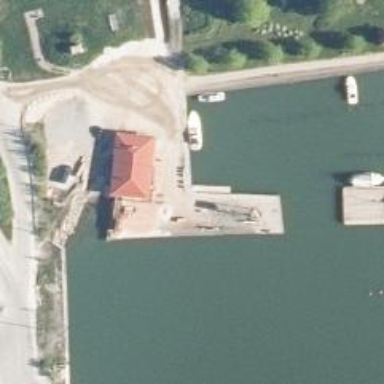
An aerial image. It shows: Pier with mooring facilities.